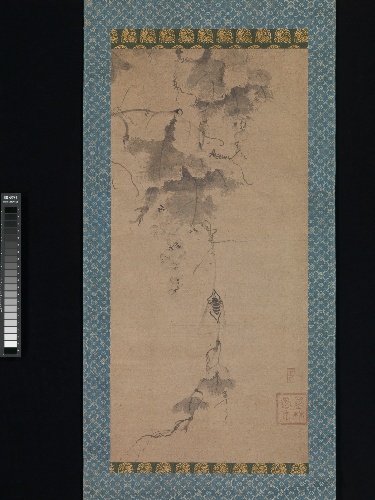
Title: 墨林愚庵筆  葡萄蝉図|Cicada on a Grapevine
Artist: Bokurin Guan
Artist bio: Japanese, active late 14th century
Date: late 14th century
Object type: Hanging scroll
Classification: Paintings
Medium: Hanging scroll; ink on paper
Culture: Japan
Period: Muromachi period (1392–1573)
Dimensions: Image: 25 1/4 × 12 1/8 in. (64.2 × 30.8 cm)
Overall with mounting: 57 5/16 × 15 1/2 in. (145.5 × 39.3 cm)
Overall with knobs: 57 5/16 × 17 5/16 in. (145.5 × 44 cm)
Department: Asian Art
Credit line: Mary Griggs Burke Collection, Gift of the Mary and Jackson Burke Foundation, 2015
Accession year: 2015
Repository: Metropolitan Museum of Art, New York, NY
Tags: Vines|Insects